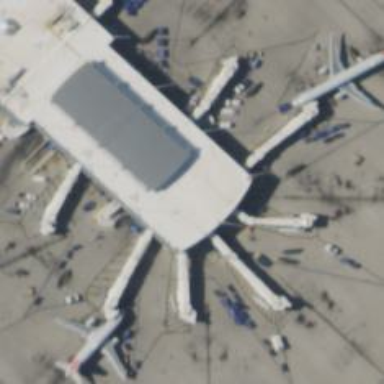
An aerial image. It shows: Airport gate.